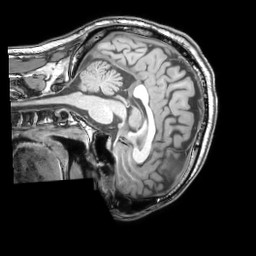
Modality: T1w
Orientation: sagittal
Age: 31
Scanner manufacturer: philips
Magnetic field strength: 3 T
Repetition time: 0.007 s
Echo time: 0.003501 s